Aerial crown-view tile of a tropical tree (Barro Colorado Island, Panama), acquired 20241216:
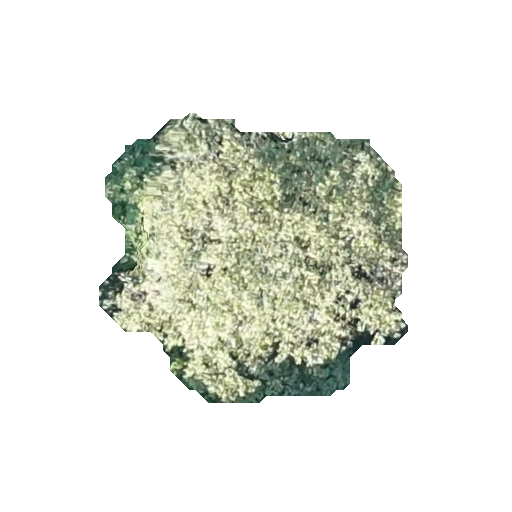
Species: Apeiba membranacea
GBIF accepted scientific name: Apeiba membranacea
Crown area: 99.131 m²